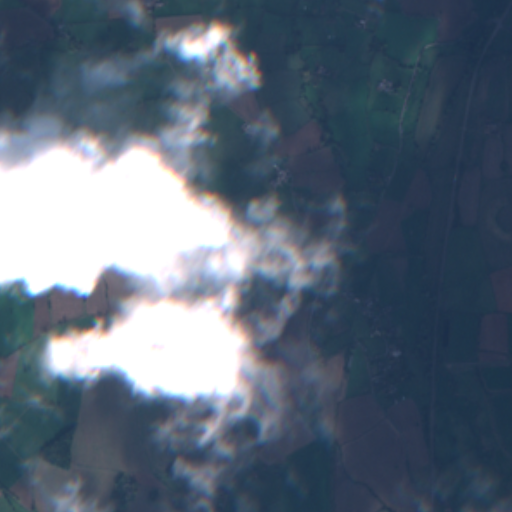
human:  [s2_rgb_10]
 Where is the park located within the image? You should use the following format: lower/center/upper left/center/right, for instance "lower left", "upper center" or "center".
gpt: The park is located in the lower right of the image.
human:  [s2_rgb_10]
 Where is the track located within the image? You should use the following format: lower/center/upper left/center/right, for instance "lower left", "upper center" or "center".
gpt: The track is located in the lower right of the image.
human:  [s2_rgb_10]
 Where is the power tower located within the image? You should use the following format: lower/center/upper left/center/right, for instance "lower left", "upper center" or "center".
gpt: There is no power tower in the image.